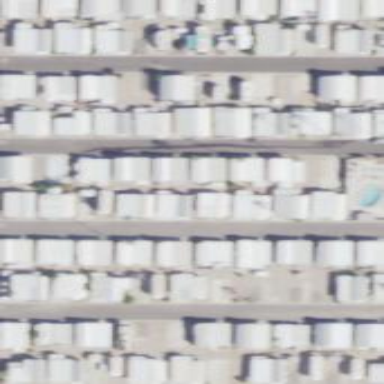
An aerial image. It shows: Residential area known as trailer park.